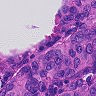
Metastatic tissue present: yes